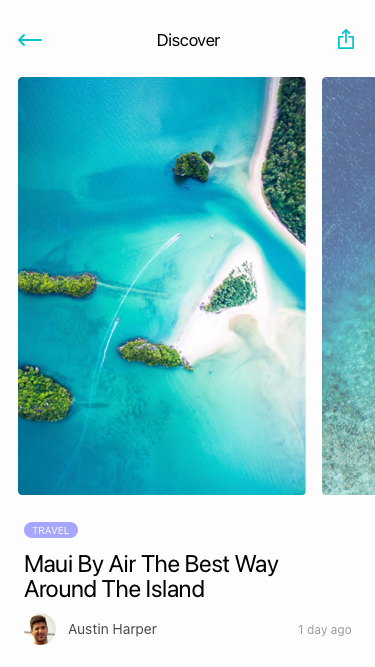
Text in this UI design:
Discover
Maui By Air The Best Way Around The Island
Travel
Austin Harper
1 day ago